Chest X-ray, AP view. Patient: 85 years old, sex F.
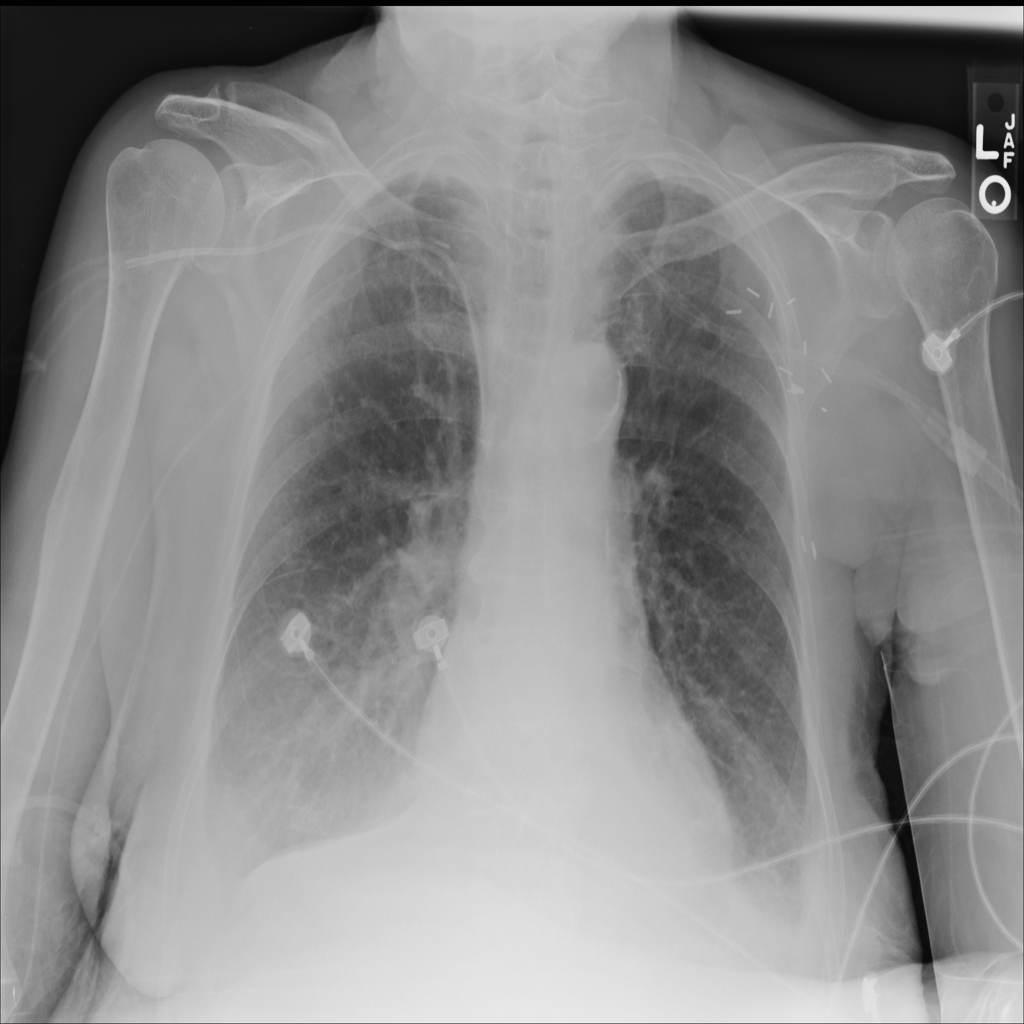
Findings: Effusion, Fibrosis